Question: I am currently drawing some geometry with "modern OpenGL" using 'QUAD' and 'QUADSTRIP' primitives.
I have faced with strange artifacts. My quads actually tessellates with visible triangles. Hope you'll see while lines across quads.

Any ideas?
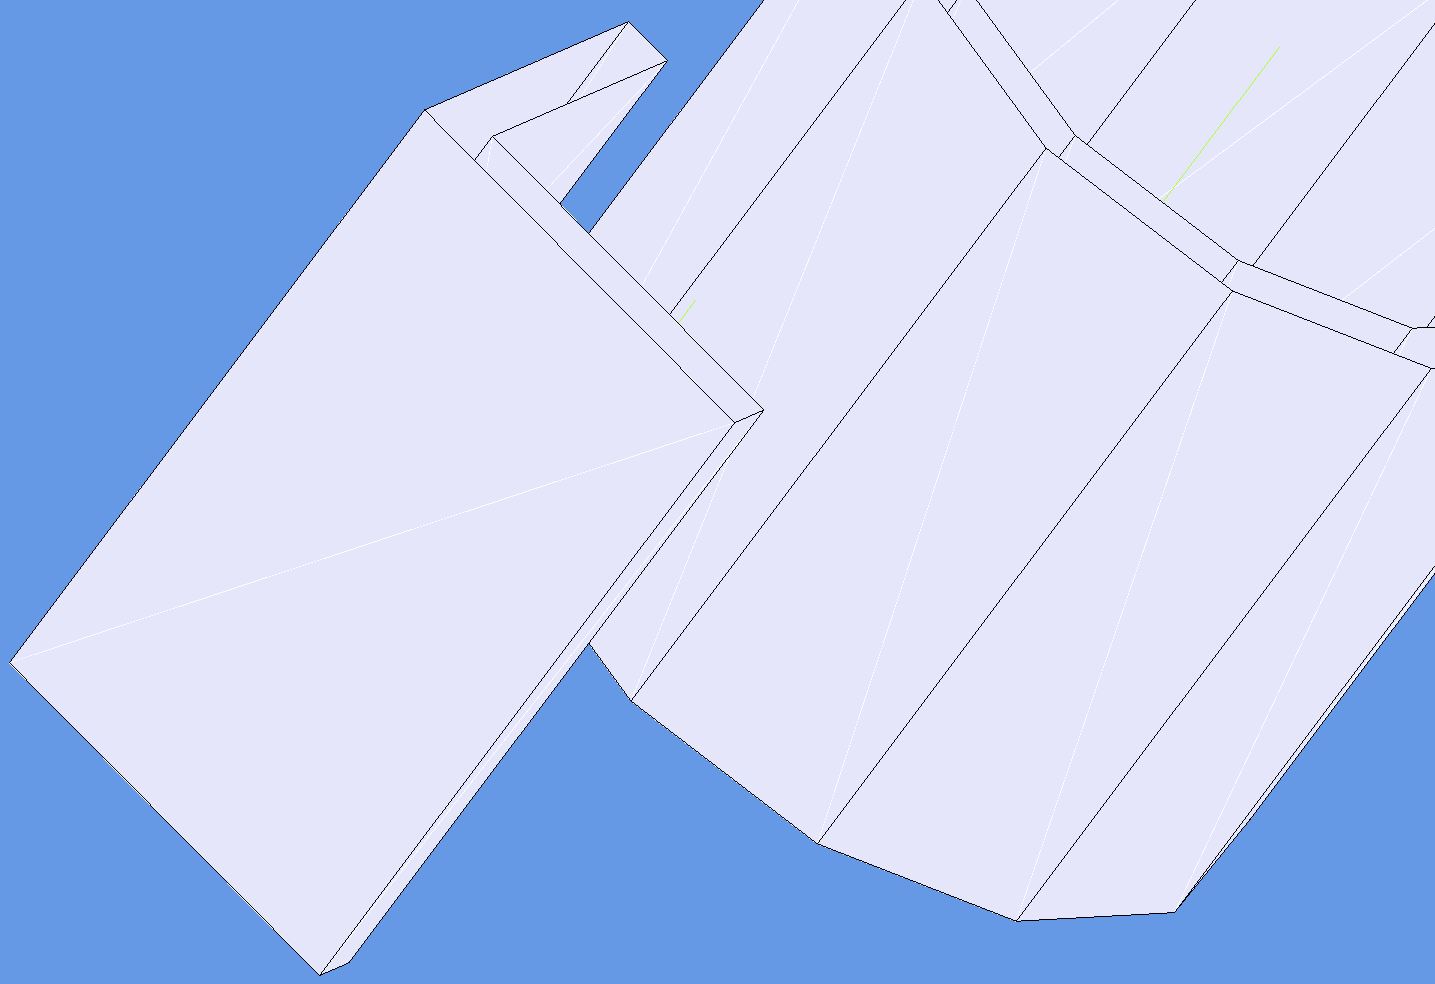
Answer: The culprit most likely is that you enabled polygon smooth antialiasing (still supported in compatibility profile), i.e. did 'glEnable(GL_POLYGON_SMOOTH)' + some blending function. Artifacts like the one you observe are the reason, nobody really bothered to use method of antialiasing.
However, it may very well be, that you did enable antialiasing in your graphics driver settings and the AA method used doesn't play along nicely with your program.